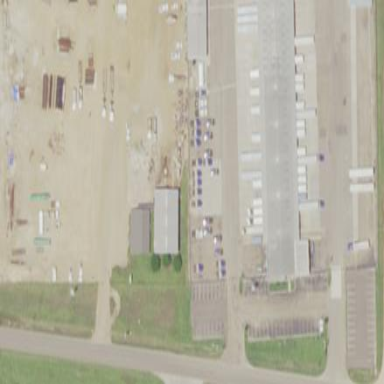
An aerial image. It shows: Industrial area.